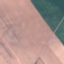
Land use / land cover: AnnualCrop